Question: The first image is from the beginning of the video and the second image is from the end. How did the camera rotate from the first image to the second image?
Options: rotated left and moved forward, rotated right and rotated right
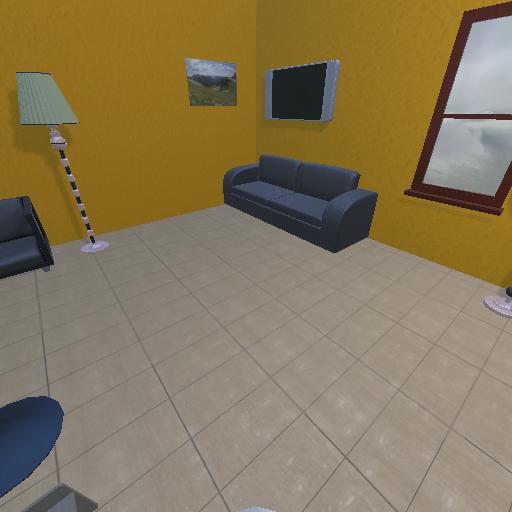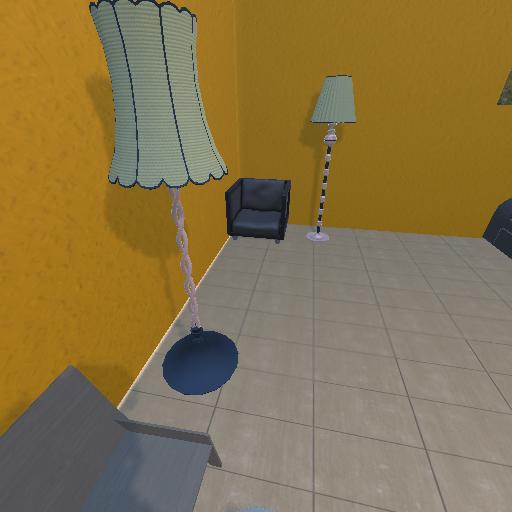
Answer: rotated left and moved forward